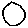
Label: circle